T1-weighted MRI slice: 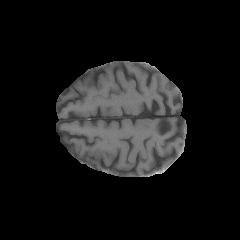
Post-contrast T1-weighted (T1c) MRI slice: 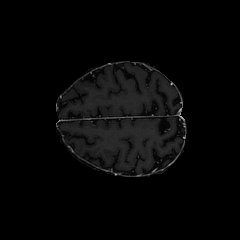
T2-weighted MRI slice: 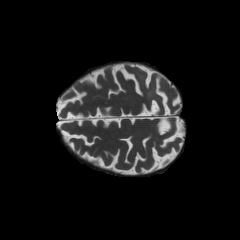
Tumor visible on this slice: yes